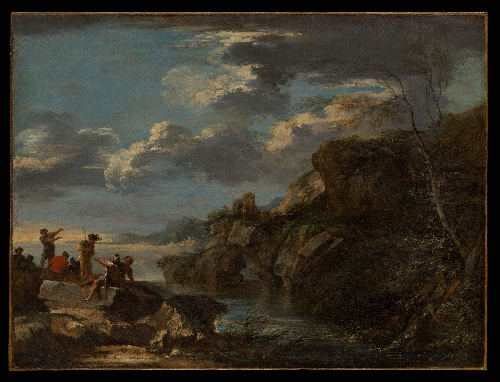
Title: Bandits on a Rocky Coast
Artist: Salvator Rosa
Artist bio: Italian, Arenella (Naples) 1615–1673 Rome
Date: 1655–60
Object type: Painting
Classification: Paintings
Medium: Oil on canvas
Dimensions: 29 1/2 x 39 3/8 in. (74.9 x 100 cm)
Department: European Paintings
Credit line: Charles B. Curtis Fund, 1934
Accession year: 1934
Repository: Metropolitan Museum of Art, New York, NY
Tags: Landscapes|Human Figures